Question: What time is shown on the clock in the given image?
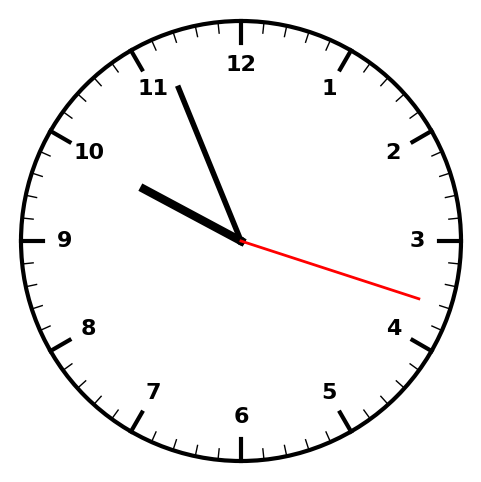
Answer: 09:56:18